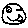
Label: smiley face